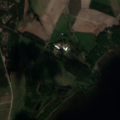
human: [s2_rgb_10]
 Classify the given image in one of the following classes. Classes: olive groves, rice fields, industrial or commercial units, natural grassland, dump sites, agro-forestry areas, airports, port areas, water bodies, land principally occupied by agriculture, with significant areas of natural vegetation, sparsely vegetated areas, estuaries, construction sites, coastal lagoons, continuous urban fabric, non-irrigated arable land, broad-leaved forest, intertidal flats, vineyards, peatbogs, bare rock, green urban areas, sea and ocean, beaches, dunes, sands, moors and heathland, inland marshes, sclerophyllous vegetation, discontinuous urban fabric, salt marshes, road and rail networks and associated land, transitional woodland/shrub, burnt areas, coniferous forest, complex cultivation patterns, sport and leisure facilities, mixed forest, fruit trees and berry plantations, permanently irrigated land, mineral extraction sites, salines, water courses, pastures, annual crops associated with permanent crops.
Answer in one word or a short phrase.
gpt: discontinuous urban fabric, non-irrigated arable land, land principally occupied by agriculture, with significant areas of natural vegetation, coniferous forest, mixed forest, water bodies